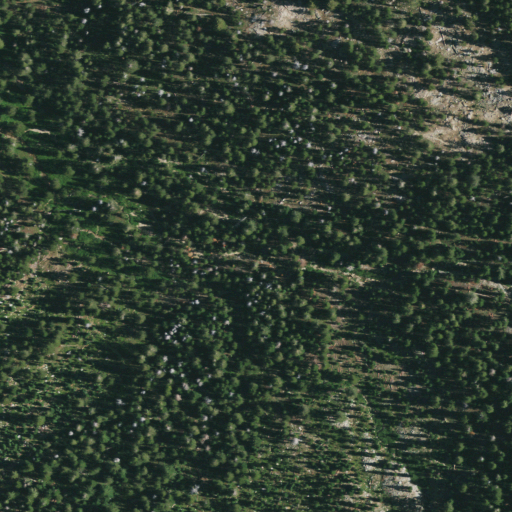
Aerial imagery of valley in California named Marshall Canyon containing evergreen forest and shrub